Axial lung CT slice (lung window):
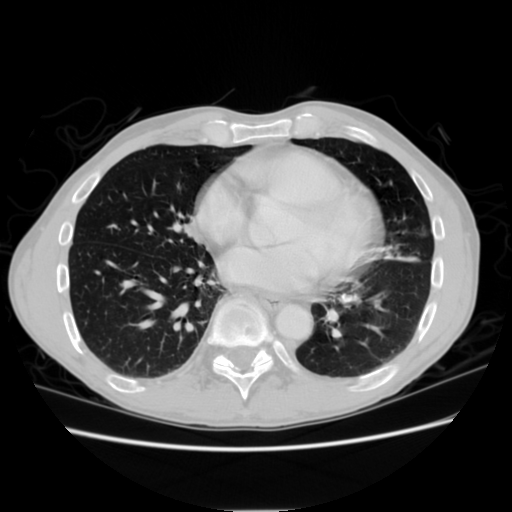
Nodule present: no